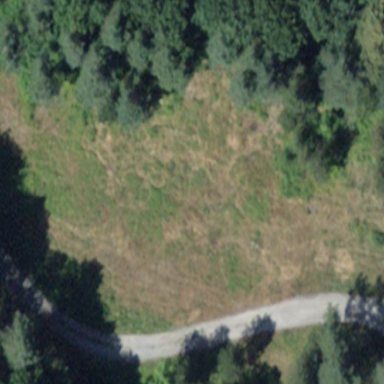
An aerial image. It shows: Open area covered with grass.